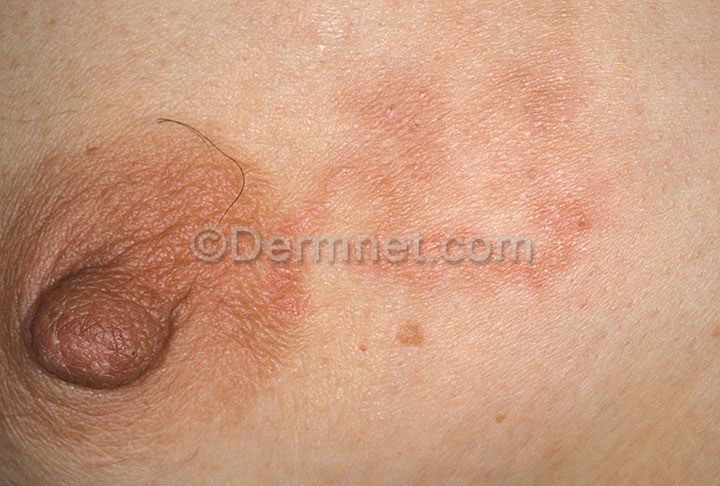
Disease: Scabies Lyme Disease and other Infestations and Bites